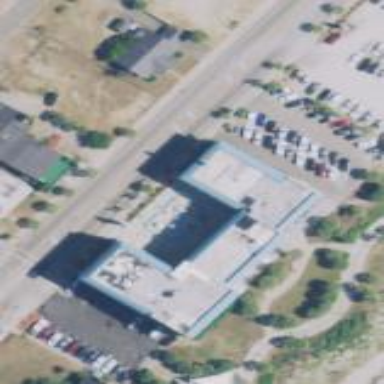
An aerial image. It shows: Hotel building.